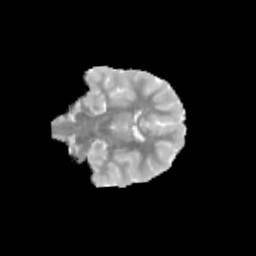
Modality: MD
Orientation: coronal
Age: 10
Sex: female
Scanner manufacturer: siemens
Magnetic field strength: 3 T
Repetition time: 3.8 s
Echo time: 0.07 s